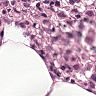
Metastatic tissue present: yes